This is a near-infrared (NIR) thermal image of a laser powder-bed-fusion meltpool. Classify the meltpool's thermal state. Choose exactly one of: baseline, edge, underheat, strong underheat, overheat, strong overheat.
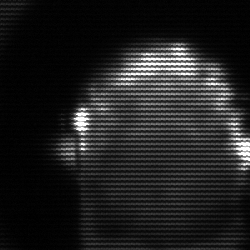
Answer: baseline